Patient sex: M
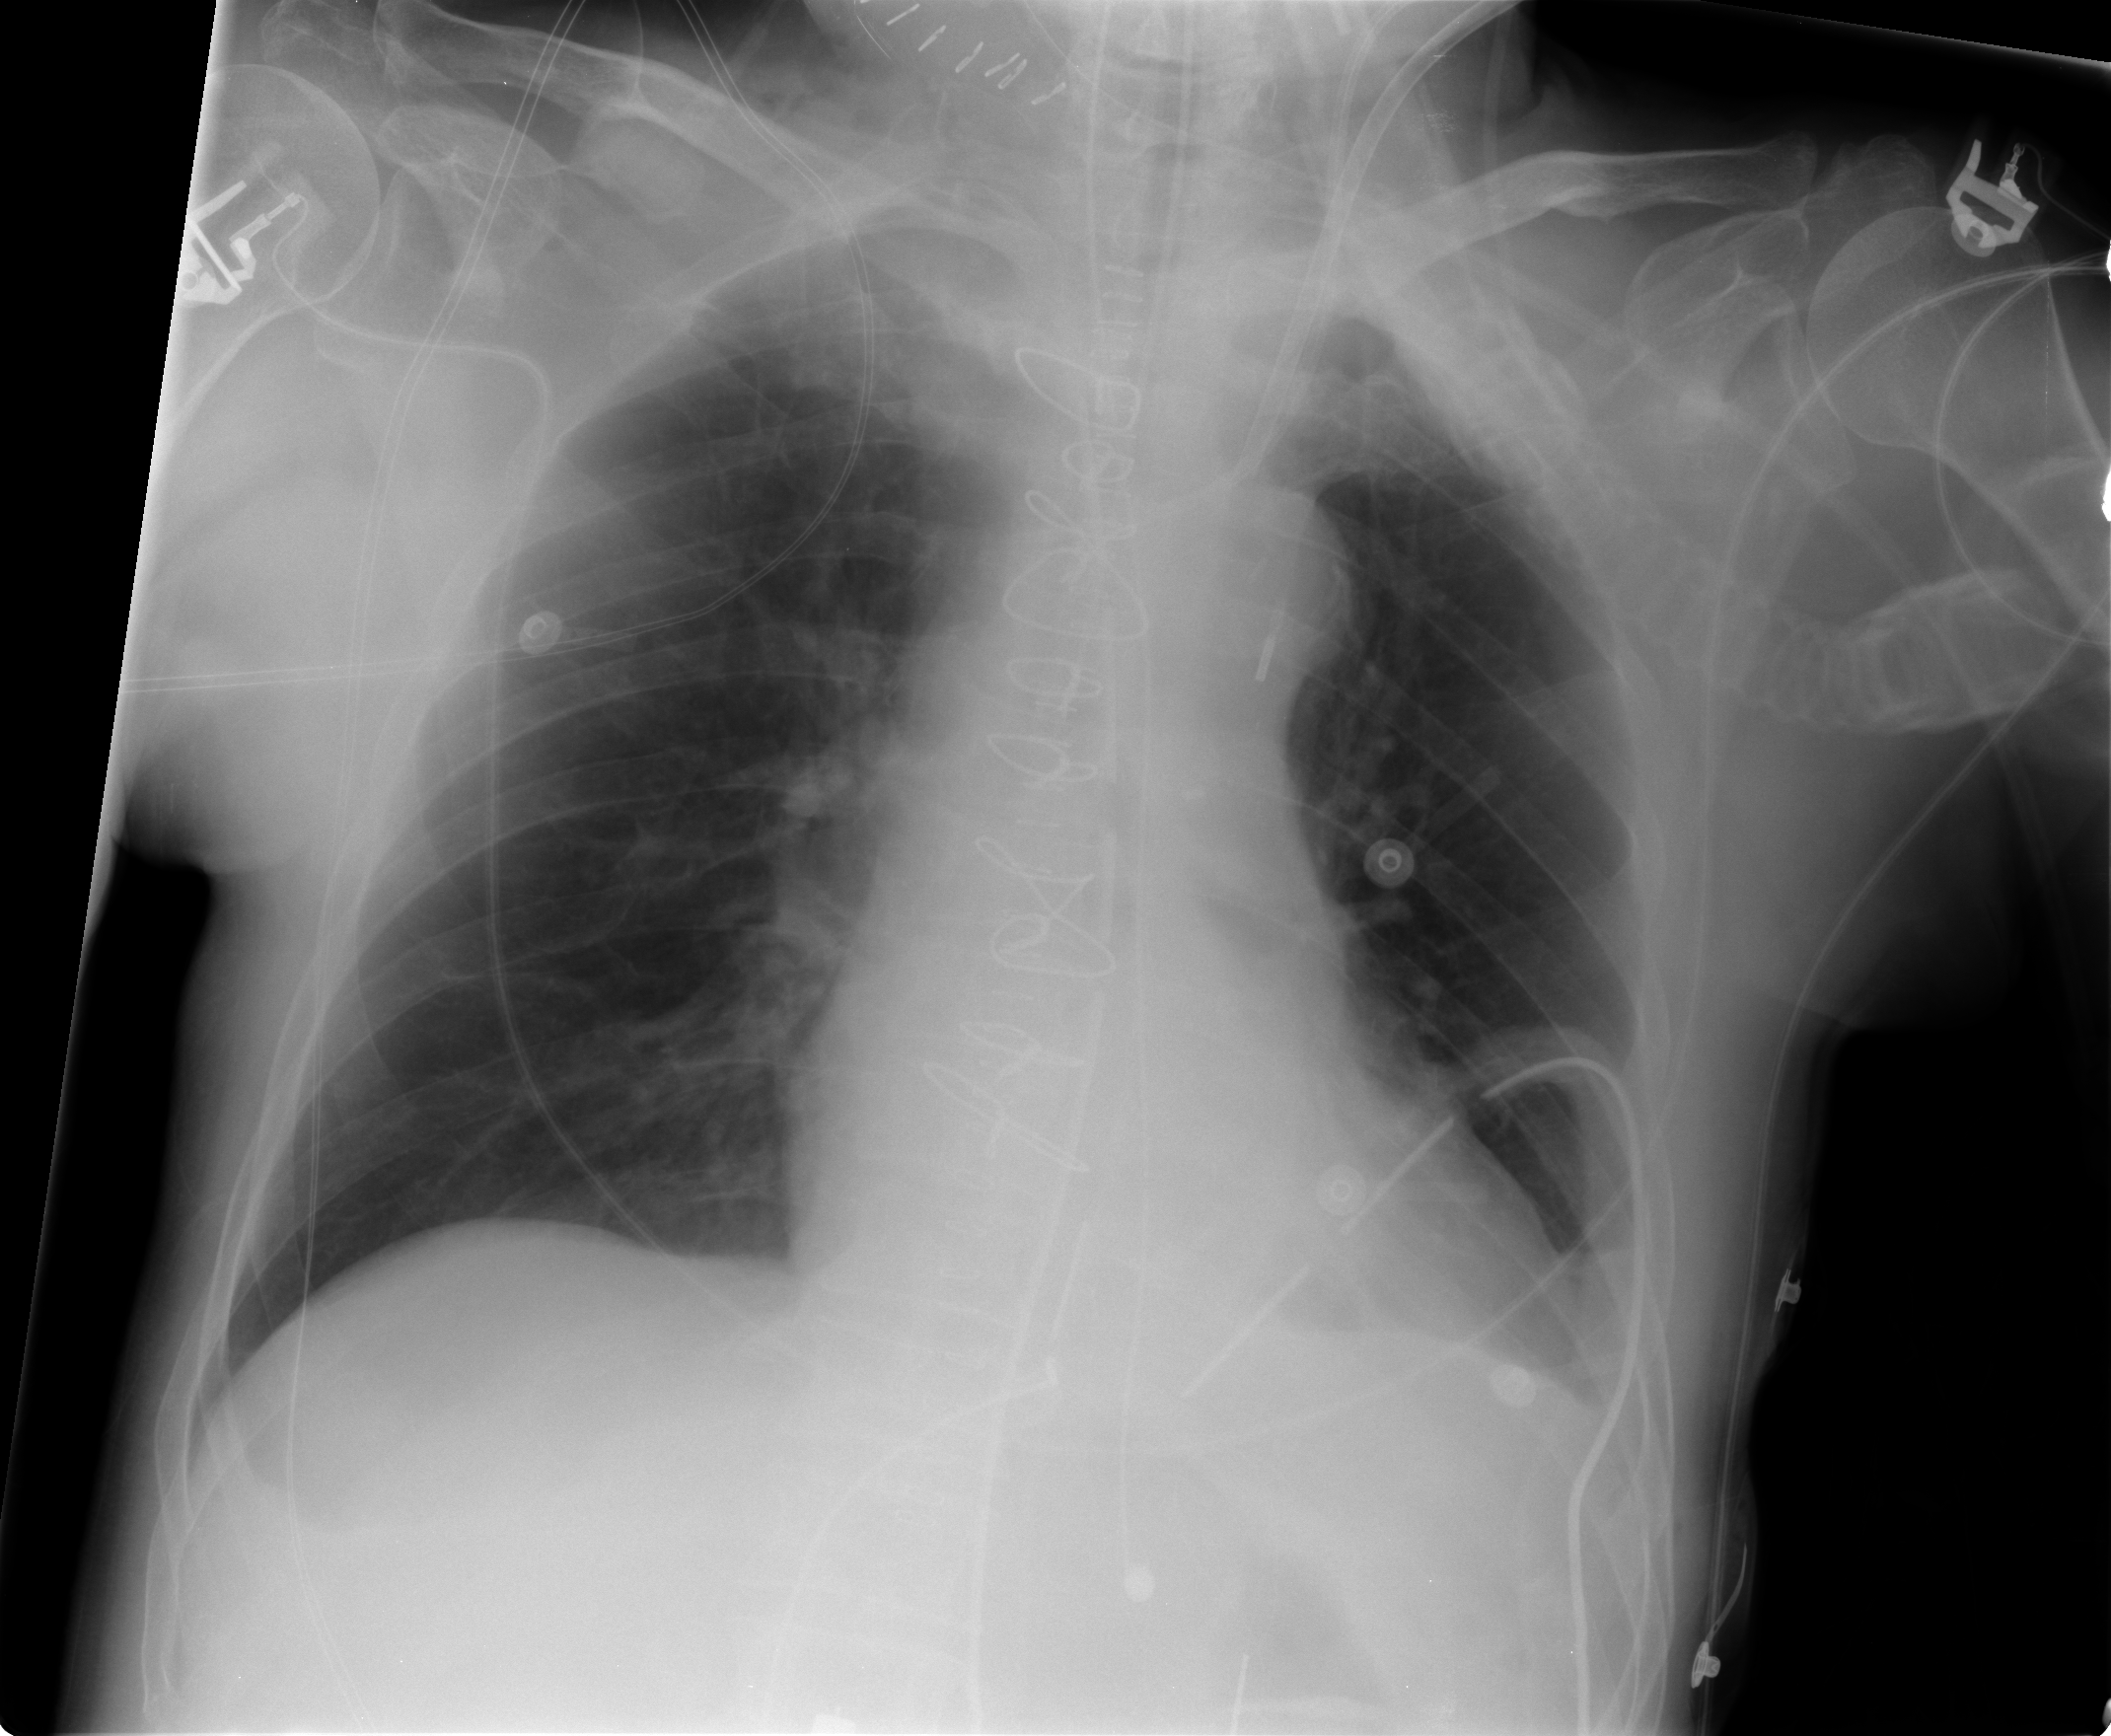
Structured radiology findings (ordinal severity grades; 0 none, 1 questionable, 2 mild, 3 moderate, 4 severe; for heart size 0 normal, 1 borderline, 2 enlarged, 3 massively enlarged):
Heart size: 0
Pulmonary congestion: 0
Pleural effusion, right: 0
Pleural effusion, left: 1
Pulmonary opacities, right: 0
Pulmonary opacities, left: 0
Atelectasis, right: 0
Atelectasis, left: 2